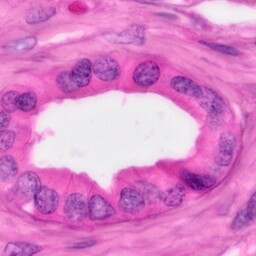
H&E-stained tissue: Pancreatic